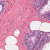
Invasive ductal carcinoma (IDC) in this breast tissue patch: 0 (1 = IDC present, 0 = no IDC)